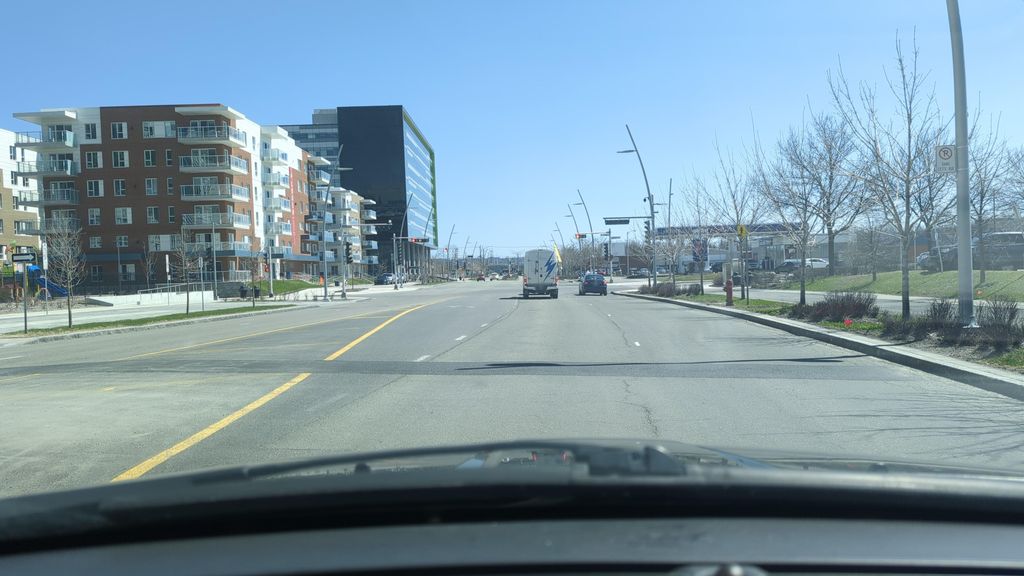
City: quebec_city